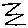
Label: zigzag